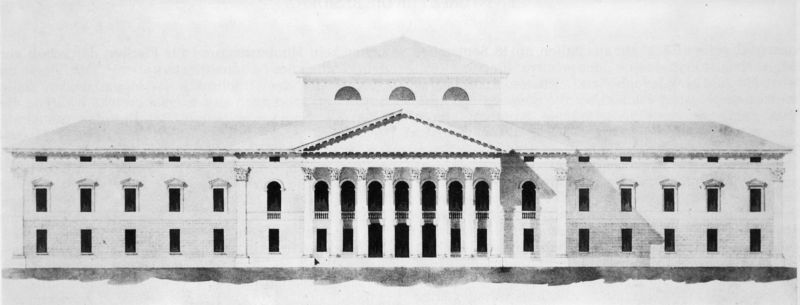
Titel: Nationaltheater in München, Fassadenaufriss (Fischer-Atelier)
Künstler: Carl von Fischer
Standort: München
Institution: Stadtmuseum
Schlagwörter: dunkel, feder, flügel, himmel, schatten, weiß, dreieck, fenster, frankreich, grau, hell, licht, paris, pfeiler, raum, schwarz, skizze, säule, säulen, tür, zeichnung, anlage, dach, gebäude, haus, schloss, architektur, sockel, erde, brüstung, kirche, boden, adel, klassizismus, oper, front, frontal, kontrast, renaissance, turm, vorbau, klar, ansicht, bogen, fassade, italien, türen, fischer, dächer, giebel, mauer, grafik, graphik, schattierung, schattierungen, pilaster, rundbogen, kuppel, kaiser, symmetrie, maler, geländer, zeigen, tor, zinnen, galerie, foto, fotografie, bögen, symetrie, eingang, tusche, arkade, loggia, burg, bayern, türmchen, münchen, palast, palazzo, stockwerk, balustrade, linie, druck, schnitt, radierung, stich, künstler, napoleon, entwurf, architrav, arkaden, kapitelle, rom, kapitell, halbrund, dreiecksgiebel, portal, tore, kontraste, geometrisch, sims, schoss, öffnung, gesims, risalit, herrschaftlich, obergaden, anwesen, walmdach, giebelfeld, ionisch, mezzanin, portikus, simse, rundbögen, frontansicht, historismus, einfahrt, etagen, geschosse, plan, ausgang, porticus, tempel, breit, carl, korinthisch, klassik, stockwerke, geometrie, bau, lavierung, glyptothek, geschoss, aufsatz, klenze, zinne, klassizistisch, riss, grundriss, aufbau, lisenen, abakus, kranzgesims, aufriss, korintisch, tempelfront, tympanon, zeichnungen, architekturzeichnung, carl von fischer, mittelrisalit, ädikula, mittelbau, architekt, attika, entresol, traufe, satteldach, zweigeschossig, durchfahrt, rundbogenfenster, fundament, säulenordnung, sockelzone, lisene, eckpilaster, palladio, gesimse, nationaltheater, säulenreihe, thermenfenster, karl von fischer, vierung, bogenfenster, andrea, andrea palladio, axialität, brand 1823, entwurf von 1809, entwurf von 1811, fensterzeile, französischer kaiser, geordnet, kirchbau, kolossalpilaster, leo von klenze, länge, oberlicht, odeon, schwrzweiß, säulken, themrmenfenster, vierungsturm, von, zentriert, ädikulafenster, ädikulen, saulen, fensterverdachung, protikus, höppl, tempel ähnlich, max-josph-platz, fensterabschluss